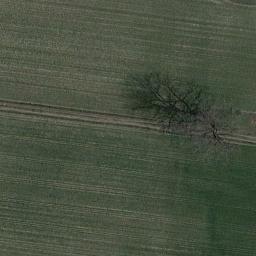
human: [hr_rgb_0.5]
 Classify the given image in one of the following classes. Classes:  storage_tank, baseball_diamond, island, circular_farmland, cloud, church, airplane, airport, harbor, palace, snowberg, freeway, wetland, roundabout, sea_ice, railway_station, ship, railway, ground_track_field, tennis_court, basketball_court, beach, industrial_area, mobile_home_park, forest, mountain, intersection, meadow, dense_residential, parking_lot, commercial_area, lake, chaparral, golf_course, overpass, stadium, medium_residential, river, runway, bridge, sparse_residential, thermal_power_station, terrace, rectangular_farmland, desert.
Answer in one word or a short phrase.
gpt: meadow